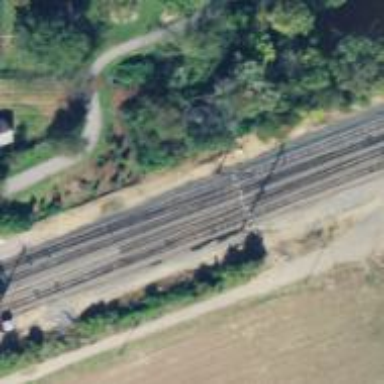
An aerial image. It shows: Railway with electrified contact lines.